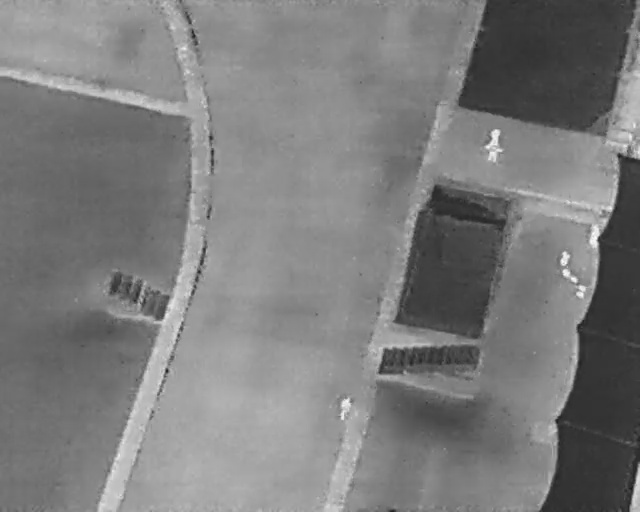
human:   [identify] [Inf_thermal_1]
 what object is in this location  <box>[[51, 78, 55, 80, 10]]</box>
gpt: <ref>1 medium person at the bottom</ref>

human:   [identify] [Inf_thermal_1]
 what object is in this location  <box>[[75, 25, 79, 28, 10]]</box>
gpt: <ref>1 large person at the top right</ref>

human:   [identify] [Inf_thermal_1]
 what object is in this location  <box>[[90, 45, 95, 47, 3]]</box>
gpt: <ref>1 large person at the right</ref>